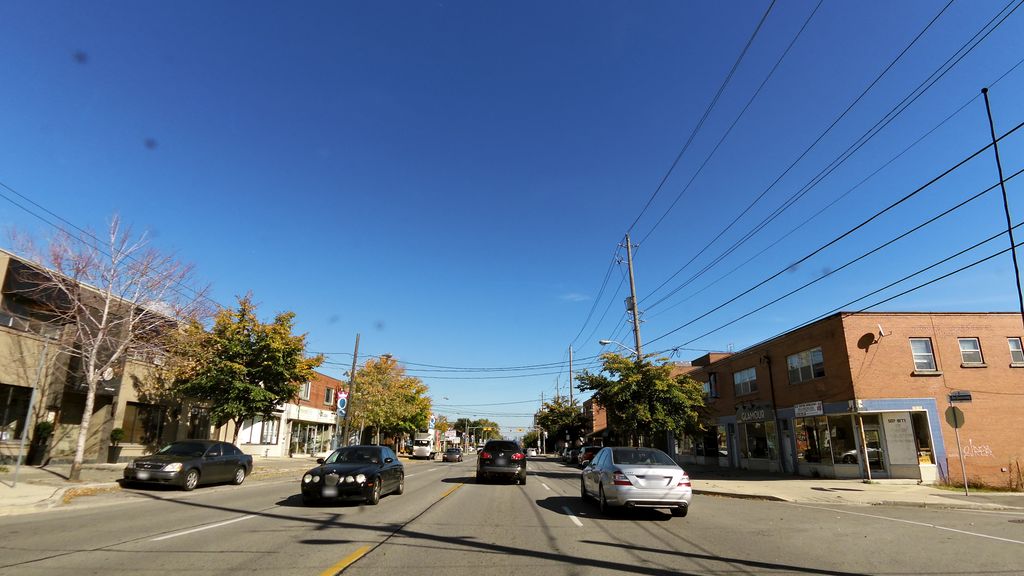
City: toronto